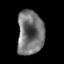
Tissue: prostate
Cell type: T cells
Senescence score: 0.2883
Nuclear area (px): 1147
Mean DAPI intensity: 115.423